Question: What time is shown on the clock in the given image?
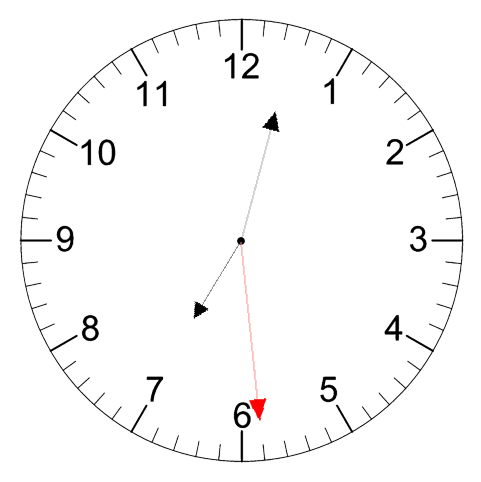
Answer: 07:02:29